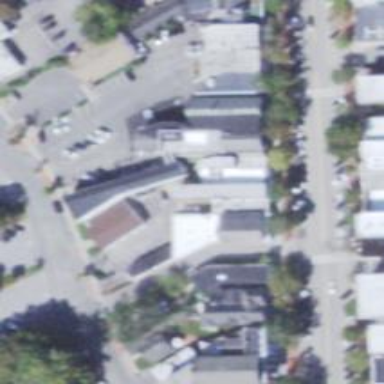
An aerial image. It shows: Commercial building.